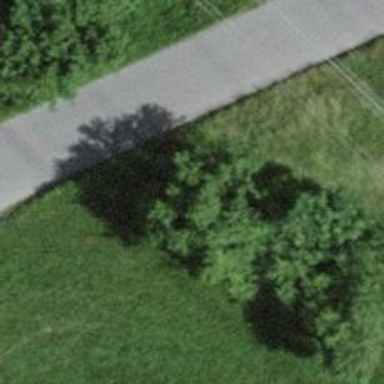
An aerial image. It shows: Broadleaved tree with lush leaves.